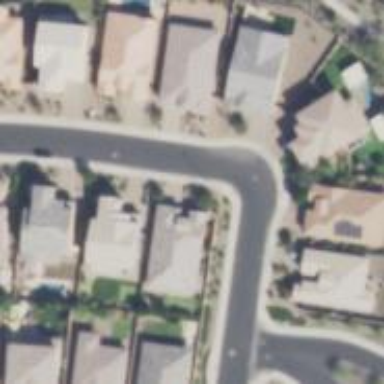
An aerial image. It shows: Residential road.